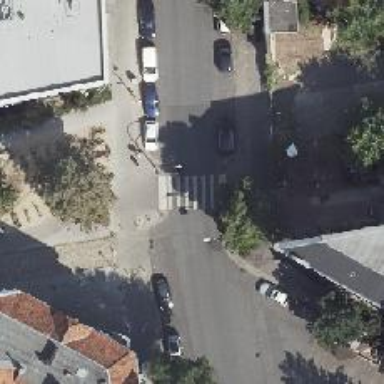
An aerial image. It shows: Marked crossing with zebra stripes and kerb extensions on both sides.